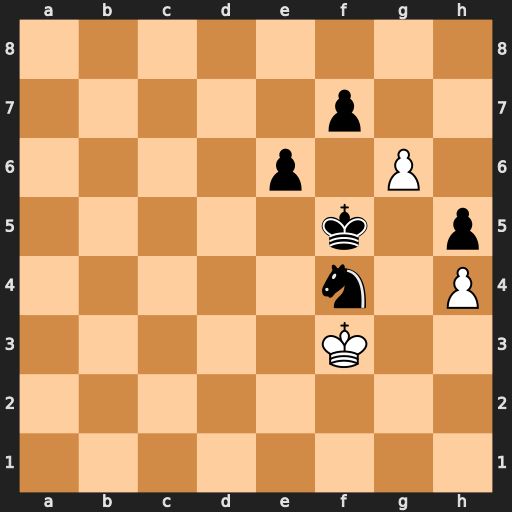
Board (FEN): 8/5p2/4p1P1/5k1p/5n1P/5K2/8/8
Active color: w
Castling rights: -
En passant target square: -
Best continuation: g7 Ng6 g8=Q